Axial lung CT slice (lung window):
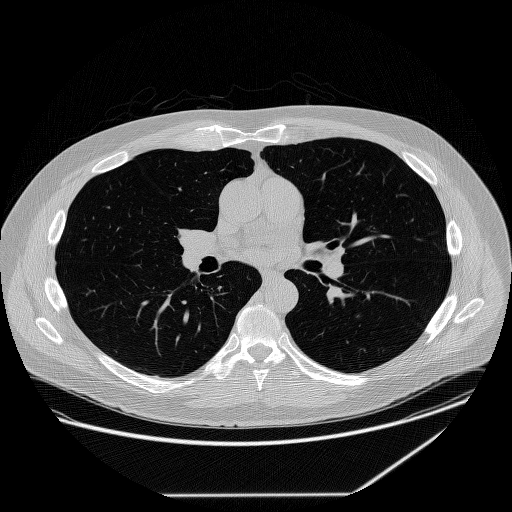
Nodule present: no